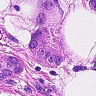
Metastatic tissue present: yes